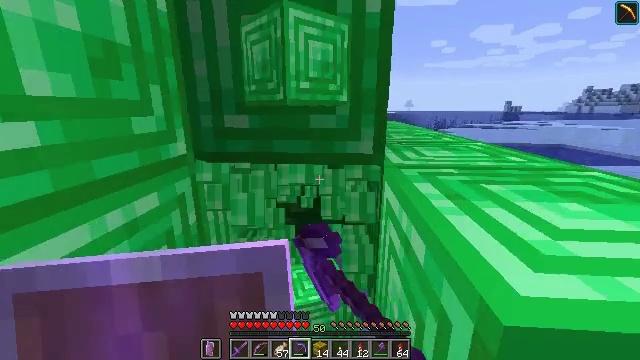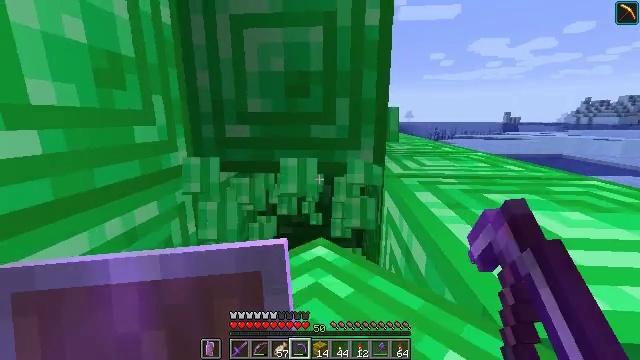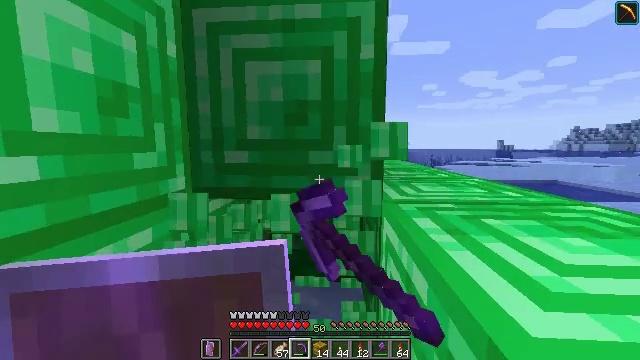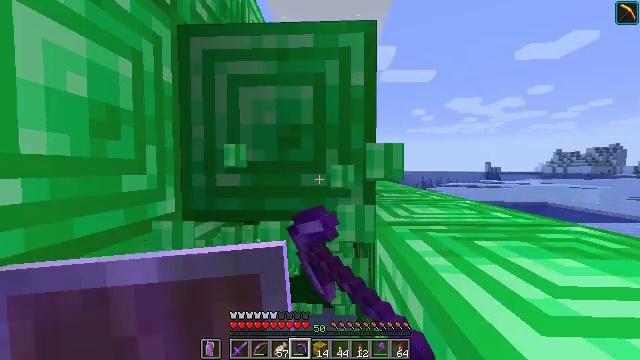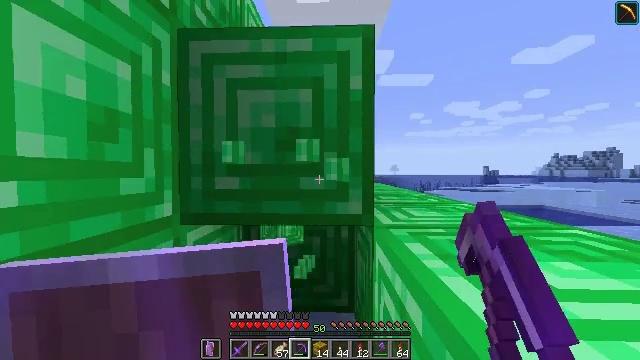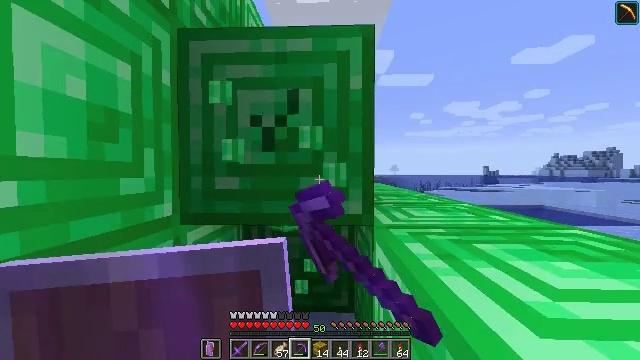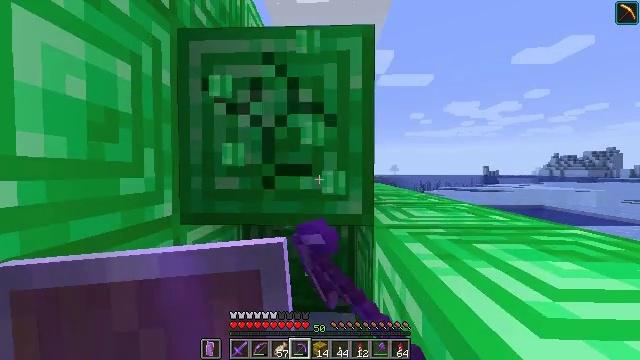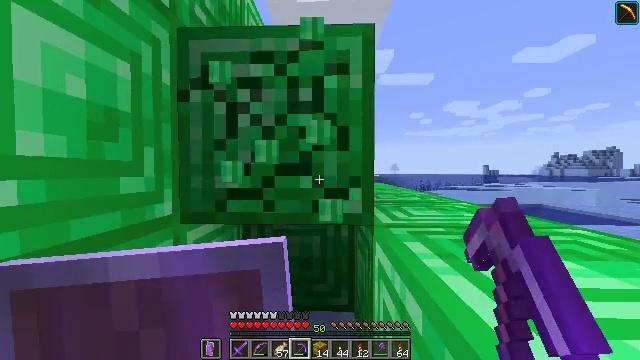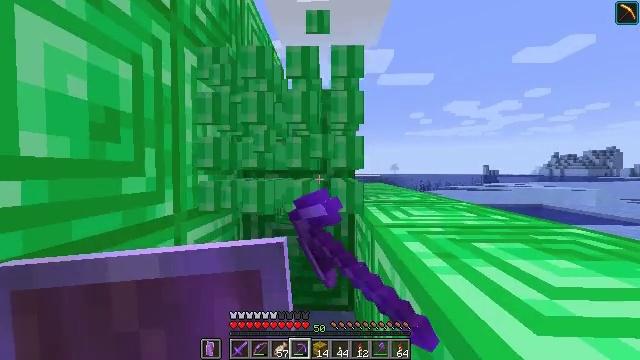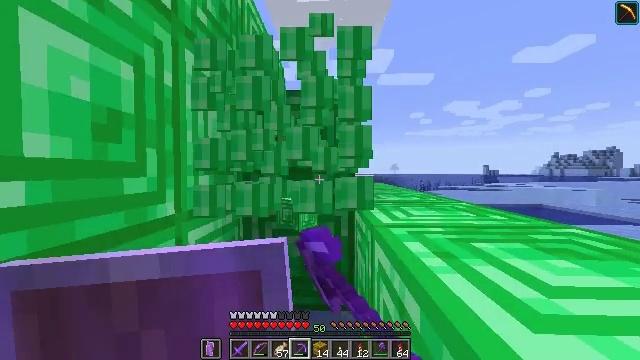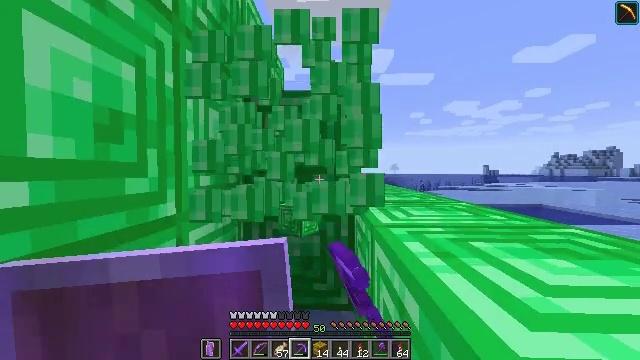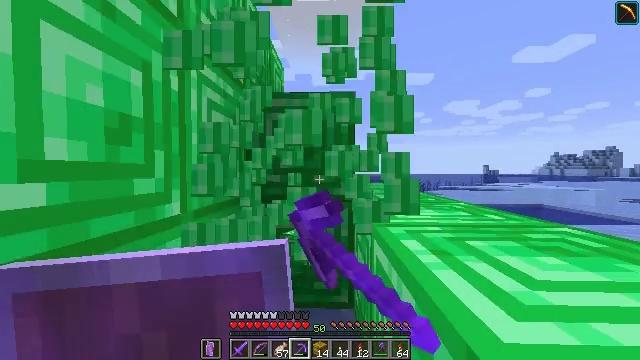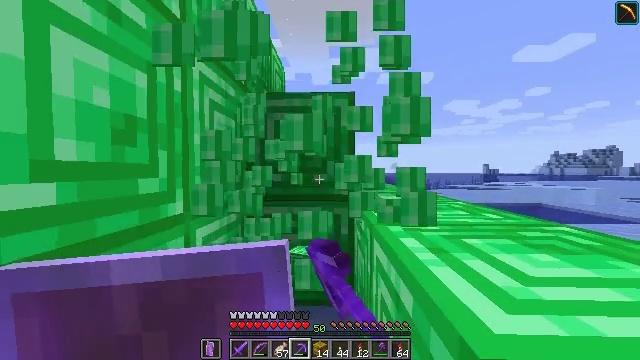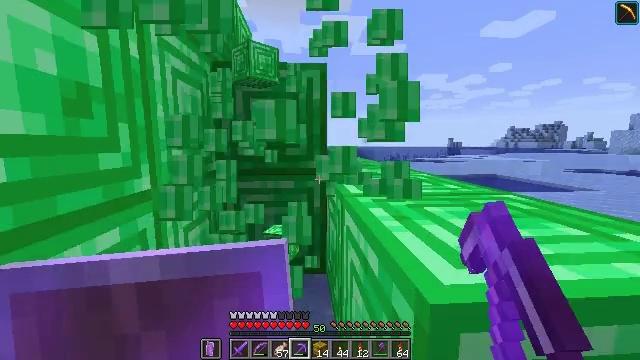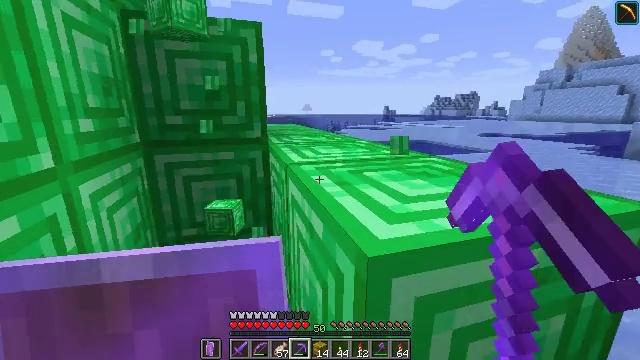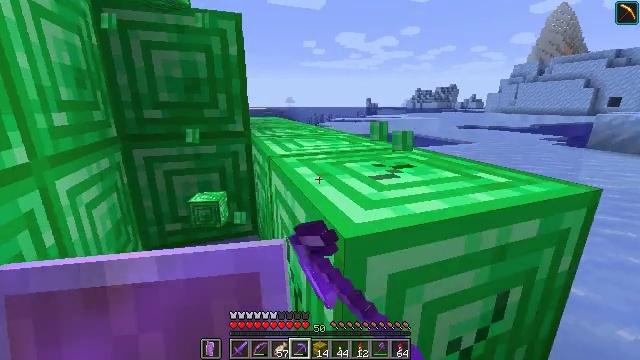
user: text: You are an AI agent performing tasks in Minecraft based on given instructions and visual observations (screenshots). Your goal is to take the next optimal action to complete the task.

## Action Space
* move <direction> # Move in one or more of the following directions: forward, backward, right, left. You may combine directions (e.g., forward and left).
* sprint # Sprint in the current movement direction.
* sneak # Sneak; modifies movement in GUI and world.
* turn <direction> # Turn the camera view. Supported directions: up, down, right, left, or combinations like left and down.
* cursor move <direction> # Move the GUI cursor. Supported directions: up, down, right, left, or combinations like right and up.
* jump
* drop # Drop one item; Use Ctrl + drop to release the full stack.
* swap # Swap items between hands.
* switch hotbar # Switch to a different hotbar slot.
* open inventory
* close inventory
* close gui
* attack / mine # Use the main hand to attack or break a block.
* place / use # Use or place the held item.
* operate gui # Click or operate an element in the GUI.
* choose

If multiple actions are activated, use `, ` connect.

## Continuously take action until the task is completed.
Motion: motion action
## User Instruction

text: Mine the emerald block.
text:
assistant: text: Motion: move forward, sneak, turn up, attack / mine
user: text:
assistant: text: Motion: move forward, sneak, turn up, attack / mine
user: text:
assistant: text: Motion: move forward, sneak, turn right and up, attack / mine
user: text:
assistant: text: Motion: move forward, sneak, attack / mine
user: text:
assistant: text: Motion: move forward, sneak, attack / mine
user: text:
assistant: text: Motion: sneak, attack / mine
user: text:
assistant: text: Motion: sneak, attack / mine
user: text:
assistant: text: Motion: move back, sneak, attack / mine
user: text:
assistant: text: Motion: move back, sneak, attack / mine
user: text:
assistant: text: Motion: move back, sneak, attack / mine
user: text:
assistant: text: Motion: move back, sneak, attack / mine
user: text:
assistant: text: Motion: move back, sneak, attack / mine
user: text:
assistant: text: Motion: move back, sneak, turn right and down, attack / mine
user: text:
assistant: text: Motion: move back, sneak, turn right and down, attack / mine
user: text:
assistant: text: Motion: move back, sneak, turn right and down, attack / mine
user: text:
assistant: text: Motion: move back, sneak, attack / mine
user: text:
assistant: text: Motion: sneak, attack / mine
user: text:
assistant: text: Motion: sneak, attack / mine
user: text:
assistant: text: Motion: sneak, attack / mine
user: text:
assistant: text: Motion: move forward, sneak, attack / mine
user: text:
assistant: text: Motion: move forward, sneak, attack / mine
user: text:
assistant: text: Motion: move forward, sneak, turn left and up, attack / mine
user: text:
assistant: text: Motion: move forward, sneak, turn left, attack / mine
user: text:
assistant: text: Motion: move forward, sneak, attack / mine
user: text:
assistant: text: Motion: move forward, sneak, attack / mine
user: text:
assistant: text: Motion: move forward, sneak, attack / mine
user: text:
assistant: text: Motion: move forward, sneak, turn left, attack / mine
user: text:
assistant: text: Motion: move forward, sneak, attack / mine
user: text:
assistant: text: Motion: move forward, sneak, attack / mine
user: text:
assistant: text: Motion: move forward, sneak, attack / mine